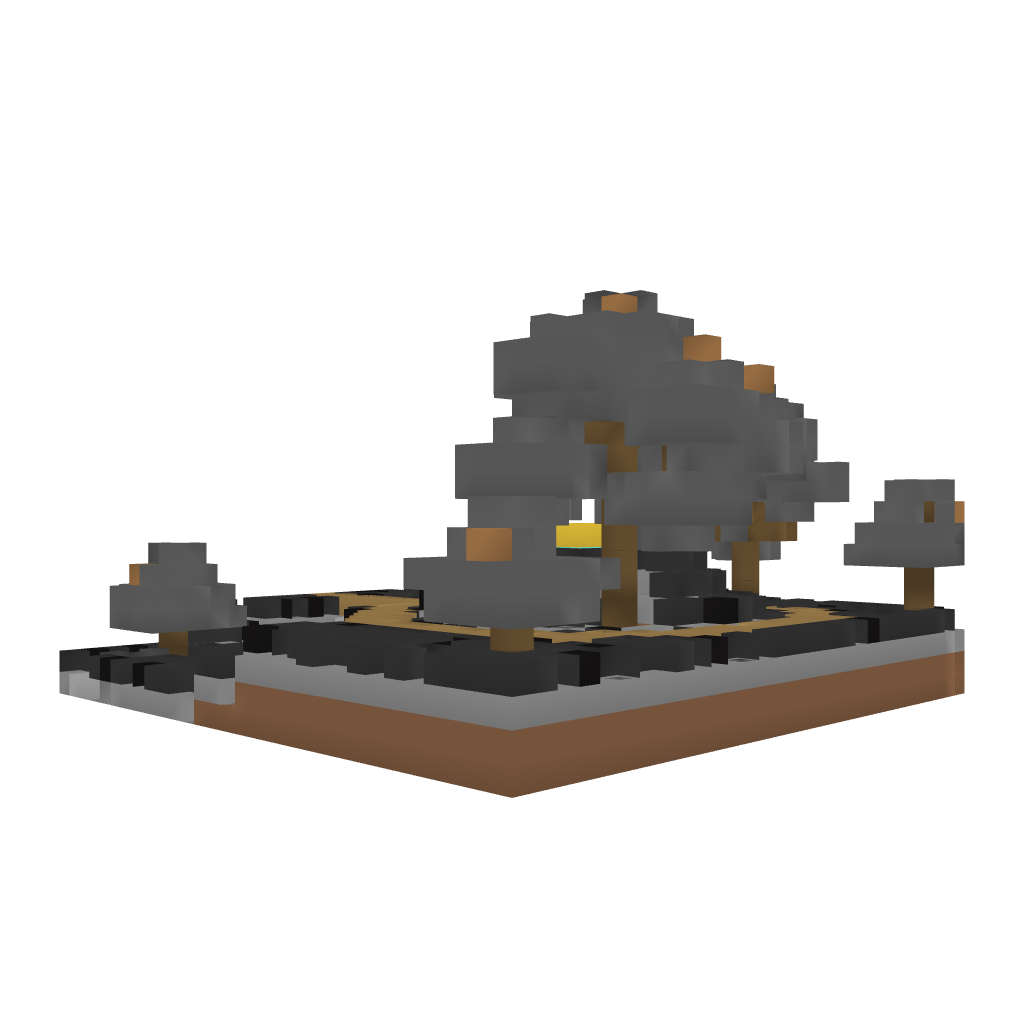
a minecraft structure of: Grden with WIther Platform